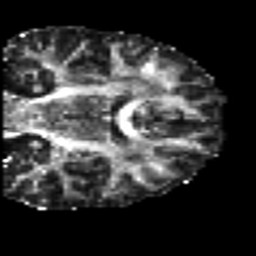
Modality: FA
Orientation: coronal
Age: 31
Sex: male
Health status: healthy
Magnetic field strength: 3 T
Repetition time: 8.4 s
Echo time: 0.0926 s